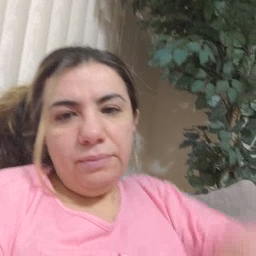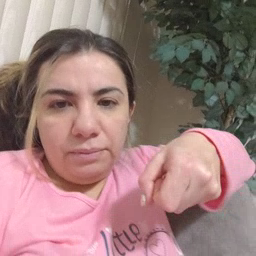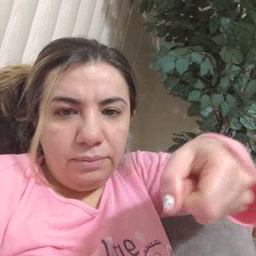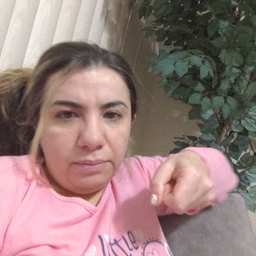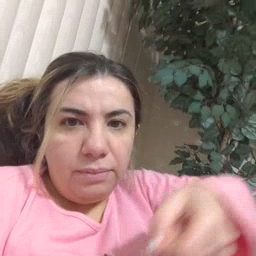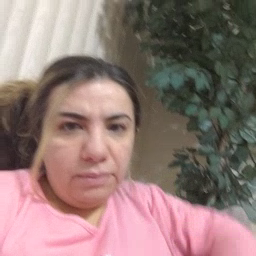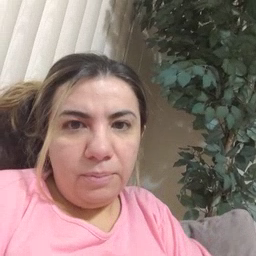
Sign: vacuum